Question: I have used the <URL> to draw a rectangle dynamically filled with user-defined colors. This happens by overriding the 'paintComponent' method.
Here is how it looks like:
.
You can see the small thumbs/ handle on top. The user can move these around, delete them, and add new ones. They can also change the color. As a result the user can completely customize how the gradient looks like. This works just fine so far, no issue.
What I need now, and I tried searching for this info, is to get RGB-values on this gradient.
I only know the x-amount of colors that 'LinearGradientPaint' uses to generate the gradient. I know at what point (fraction) these colors are located (the number below the gradient box, corresponding with the 'thumbs' on top.
Is there anyway to get the colors in between the RGB-values which are used to generate the gradient? In my example above I mean the darkened red or green areas.
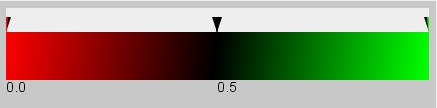
Answer: If this really is a linear gradient between 'new Color(r1,g1,b1)' and 'new Color(r2,g2,b2)', then the colour at 'x', where '0 <= x <= 1' is
'''
new Color((int)(r1*(1-x)+r2*x),(int)(g1*(1-x)+g2*x),(int)(b1*(1-x)+b2*x));
'''
Of course, I have no idea whether this is the formula that is actually used inside 'LinearGradientPaint' - but it ought to be something equivalent to this.